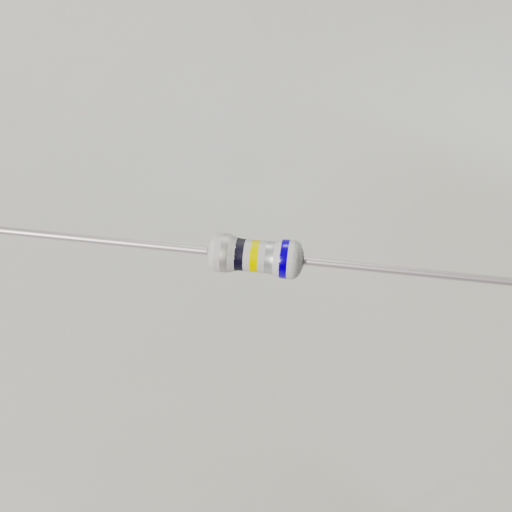
Resistor colour bands (in order): silver, black, yellow, silver, blue